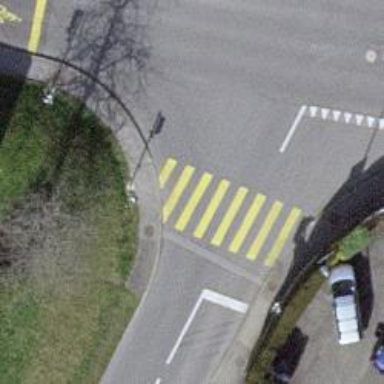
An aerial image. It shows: Crossing with traffic signals.